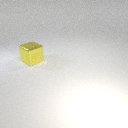
large yellow metal cube